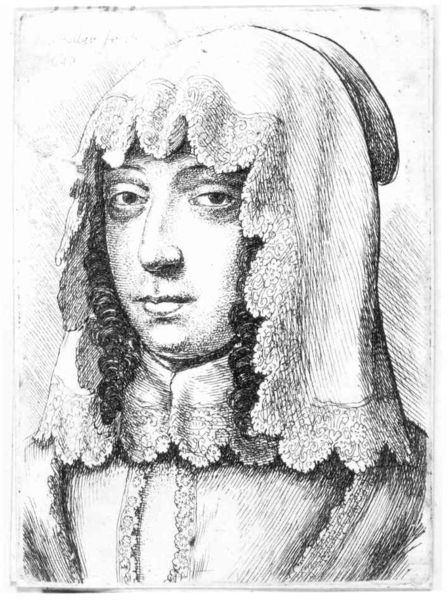
Titel: Weiblicher Kopf mit tief herabhängender Kappe
Künstler: Wenzel Hollar
Standort: Karlsruhe
Institution: Staatliche Kunsthalle Karlsruhe
Schlagwörter: dunkel, gemälde, kopf, mann, schatten, weiß, mädchen, frau, frisur, grau, haar, hell, hut, kleid, licht, mund, nase, schwarz, stirn, zeichnung, blick, dame, schleier, tuch, haube, alt, jung, mütze, arme, augen, blass, bluse, gesicht, kleidung, knoten, kragen, lang, rembrandt, spitze, trauer, ärmel, bildnis, hals, portrait, porträt, signatur, auge, gewand, haare, kostüm, mantel, stickerei, decke, spitzen, augenbrauen, borte, brustbild, en face, frontal, kinn, lippe, lippen, locke, locken, traurig, vornehm, adelige, kopfbedeckung, dutt, holzschnitt, schrift, wangen, grafik, graphik, schattierung, ausdruck, bordüre, braut, kopftuch, ernst, streng, brauen, büste, pupillen, schlitzaugen, verzierung, streifen, hochgesteckt, junge frau, rüschen, augenbraue, fein, striche, abbild, bögen, tusche, stolz, glaube, religion, druck, druckgraphik, schnitt, schwarz-weiß, schraffur, schraffuren, radierung, schrafur, stich, hell-dunkel, augenringe, schraffiert, bleistift, entwurf, tracht, halb, müde, auen, spitzenkragen, kupferstich, unterlippe, abbildung, korkenzieherlocken, vergangenheit, kapuze, fromm, anblicken, müder, halz, fra, hochgeschlossen, klug, nachthaube, augapfel, bekleidet, betrübt, brustporträt, bilck, lan, spitzenhaube, soitzen, aussehen, frissur, örmel, koptuch, unschön, ernt, zeichnung frauenportät 17. jh., damie, dami, frussur, liüüe, #nase, verzierrug, unnahbar, frau haupe, #haar, sptzenhaube, keldi, zotig, häkellei, hochgeschlosse